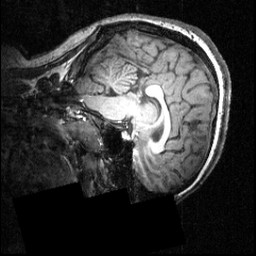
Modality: T1w
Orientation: sagittal
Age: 18
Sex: female
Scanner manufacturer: siemens
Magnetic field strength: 3.951 T
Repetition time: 1.5 s
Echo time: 0.00335 s